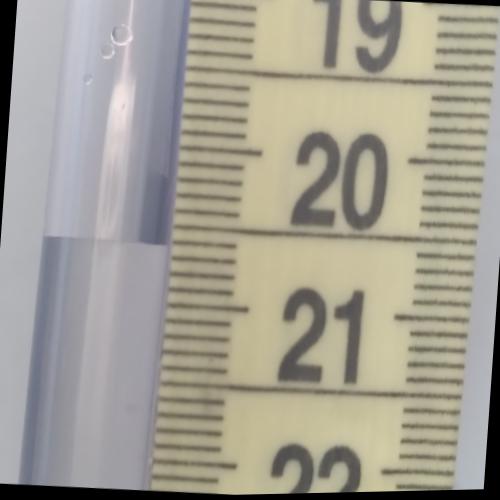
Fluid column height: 20.6 cm